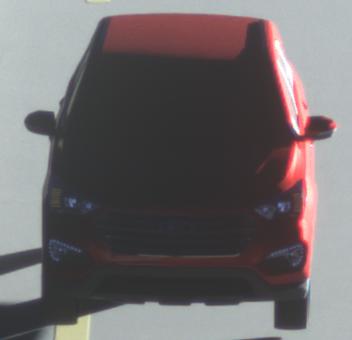
Make: Hyundai
Model: Santa Fe 2.4 GDI
Detailed model: Santa Fe (DM)
Model produced from: 2017/08
Model produced until: 2018/01
Doors: 5
Color: red
Road condition: dry road
Daytime: sunrise or sunset
Contrast: low contrast